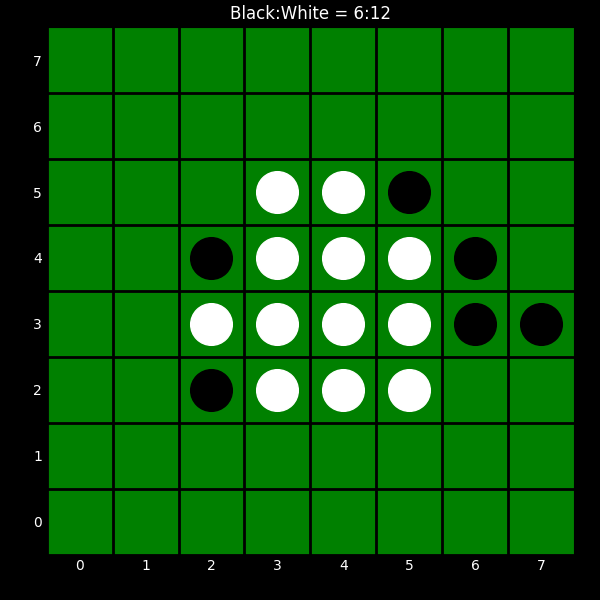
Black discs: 6
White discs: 12